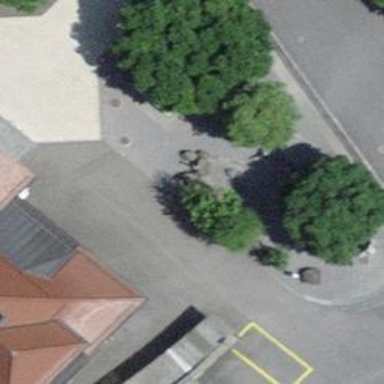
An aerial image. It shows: Fountain.